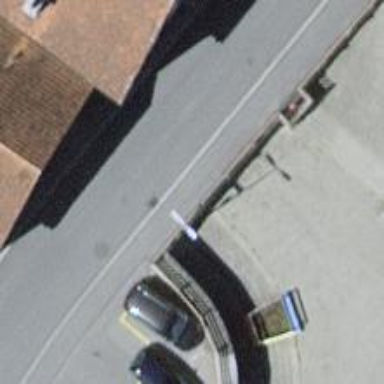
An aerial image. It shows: Bus stop with platform for public transport.